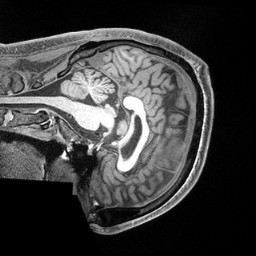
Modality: T1w
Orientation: sagittal
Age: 30
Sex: male
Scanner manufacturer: siemens
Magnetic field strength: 3 T
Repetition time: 2.4 s
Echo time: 0.00228 s